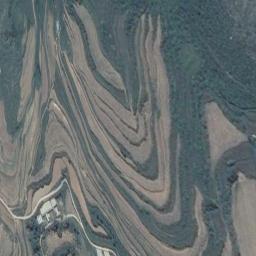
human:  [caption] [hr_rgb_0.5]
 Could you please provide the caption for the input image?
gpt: Half of the terraces are full of crops, and the other half are empty .

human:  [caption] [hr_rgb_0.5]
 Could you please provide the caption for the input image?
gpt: The bare and green terrace is next to some trees .

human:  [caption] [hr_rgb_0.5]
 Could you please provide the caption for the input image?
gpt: Many green plants are on the terrace .

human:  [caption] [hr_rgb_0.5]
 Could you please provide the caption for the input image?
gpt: A large layer of brown and green mixed terraces with several winding narrow paths .

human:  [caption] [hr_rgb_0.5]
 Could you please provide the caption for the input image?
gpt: There are many green terraces and brown ones .